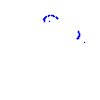
Particle: kaon